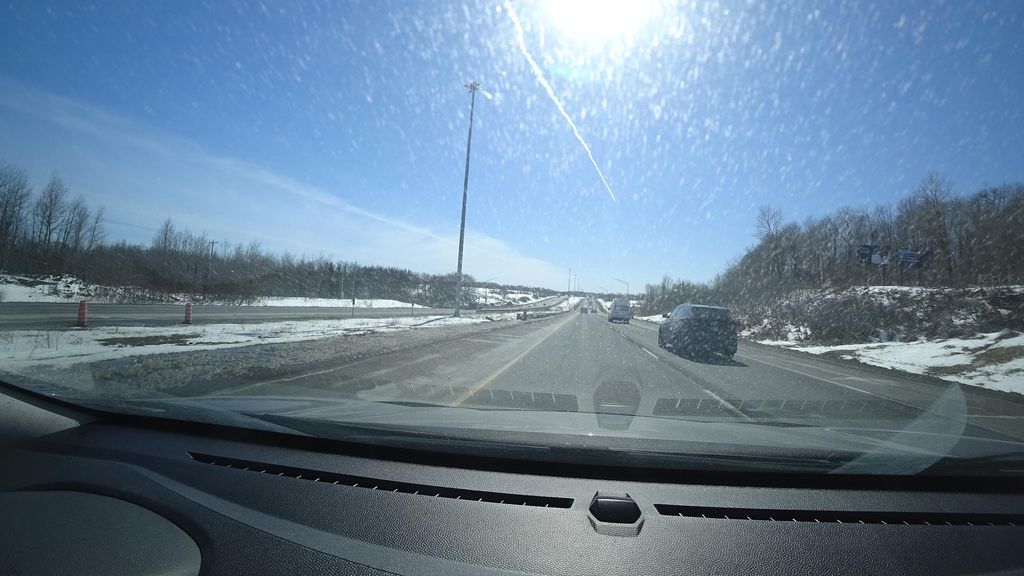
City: quebec_city